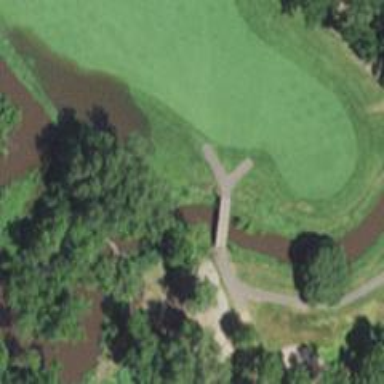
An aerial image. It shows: Path bridge over golf path.